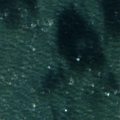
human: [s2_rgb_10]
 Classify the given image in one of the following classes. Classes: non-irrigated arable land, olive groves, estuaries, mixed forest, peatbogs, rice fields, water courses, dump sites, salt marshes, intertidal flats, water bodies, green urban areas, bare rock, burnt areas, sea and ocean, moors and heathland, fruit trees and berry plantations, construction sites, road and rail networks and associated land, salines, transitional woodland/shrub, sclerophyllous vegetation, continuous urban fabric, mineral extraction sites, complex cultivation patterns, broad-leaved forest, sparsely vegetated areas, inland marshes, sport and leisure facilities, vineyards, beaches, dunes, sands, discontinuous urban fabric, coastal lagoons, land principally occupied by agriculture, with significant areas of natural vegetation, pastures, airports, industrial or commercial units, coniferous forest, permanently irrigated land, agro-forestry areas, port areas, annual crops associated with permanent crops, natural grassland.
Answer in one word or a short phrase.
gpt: sea and ocean